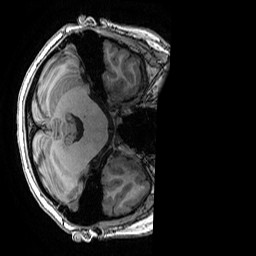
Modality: T1w
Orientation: axial
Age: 19
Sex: female
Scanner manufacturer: ge
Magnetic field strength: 3 T
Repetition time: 0.007 s
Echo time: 0.00342 s